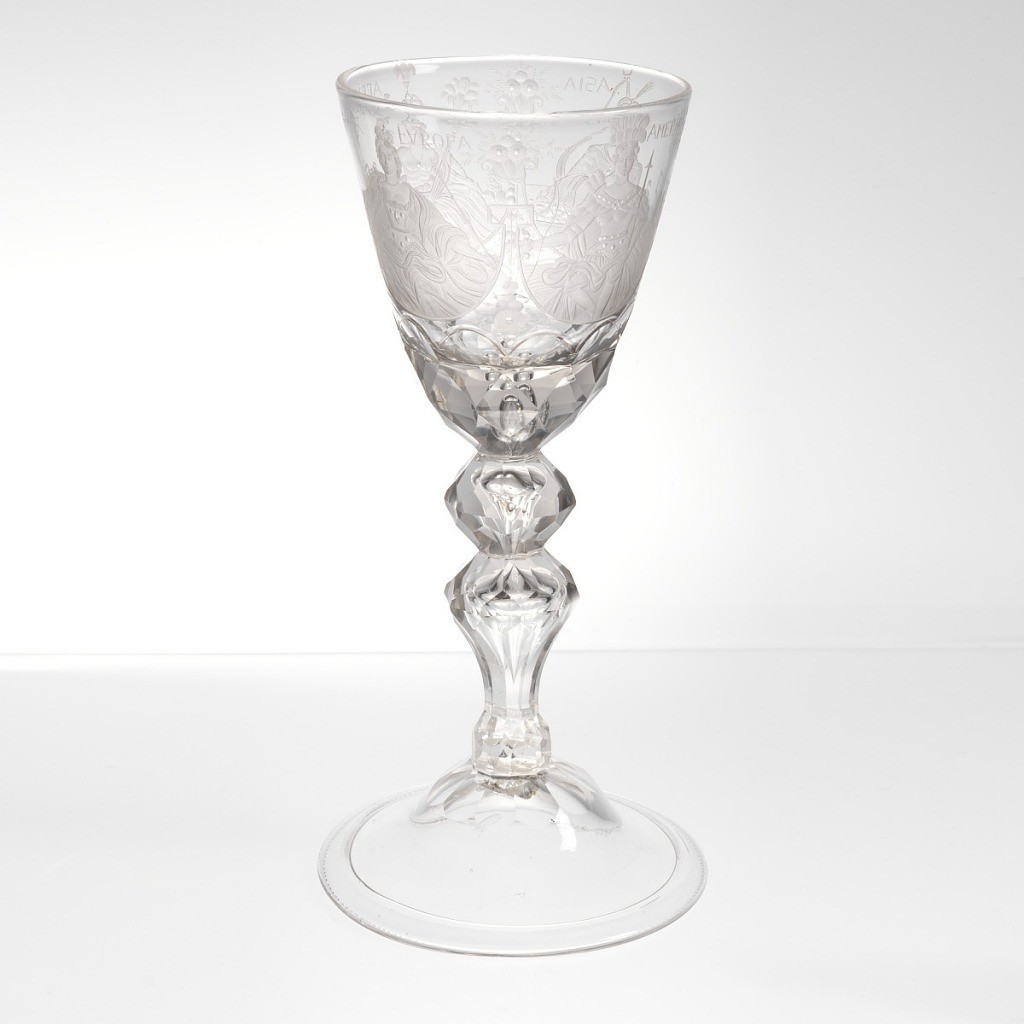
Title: Four Continents
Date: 18th century
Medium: Diamond-cut and engraved glass
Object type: Standing cup
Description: Deep flaring chalice, cut at bottom, and engraved with four semi-circles containing the Four Continents enthroned. Asia in turban, with basket of gems; Europe with scepter; Africa with feathered scepter and bird; America with feather cape and headdress, holding bow and arrow. Cut baluster stem and knob; domed foot, with cut top.